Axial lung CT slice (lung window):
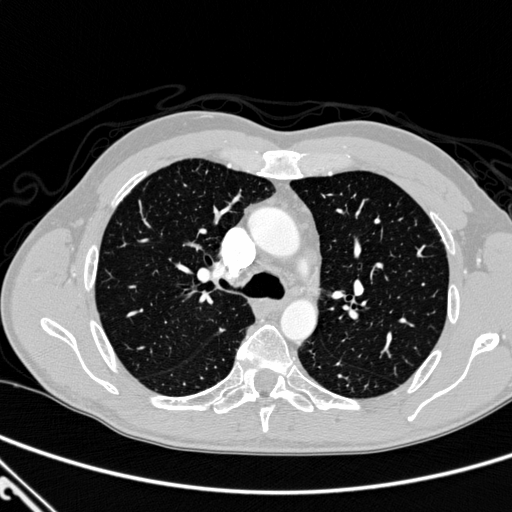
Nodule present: no